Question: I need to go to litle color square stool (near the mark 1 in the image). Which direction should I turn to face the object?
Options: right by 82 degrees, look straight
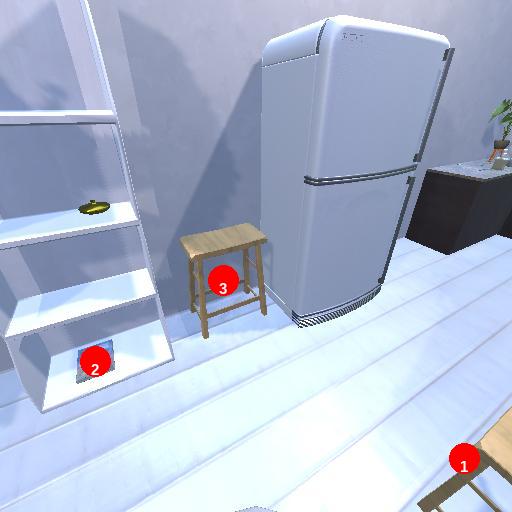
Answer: right by 82 degrees